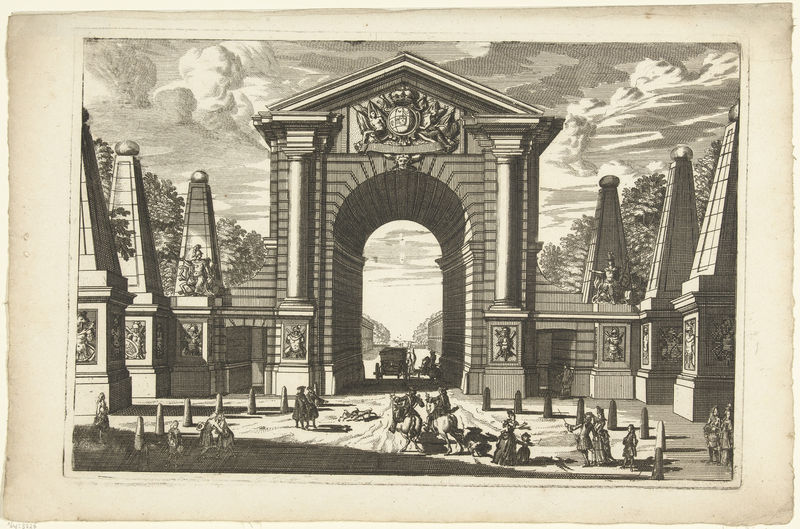
Titel: Stadspoort in de vorm van een triomfboog van de Toscaanse orde
Künstler: Daniël (I) Marot
Standort: Amsterdam
Institution: Rijksmuseum
Schlagwörter: himmel, schatten, wolken, menschen, männer, schwarz, straße, säulen, weiss, zeichnung, kinder, pferde, reiter, bogen, spuren, mauer, allee, kutsche, platz, wagen, tor, zentralperspektive, druck, schwarzweiss, wappen, stadttor, obelisk, alle, bau, triumpfbogen, triumphbogen, pferdekutsche, drucl, borgen, saeule, prachtstraße, zeichm